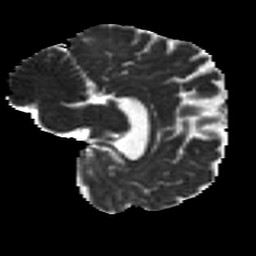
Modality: MD
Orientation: sagittal
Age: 40
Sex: male
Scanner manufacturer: ge
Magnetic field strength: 3 T
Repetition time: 7.8 s
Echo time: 0.0609 s